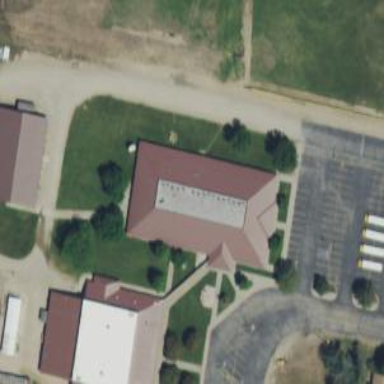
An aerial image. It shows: School.